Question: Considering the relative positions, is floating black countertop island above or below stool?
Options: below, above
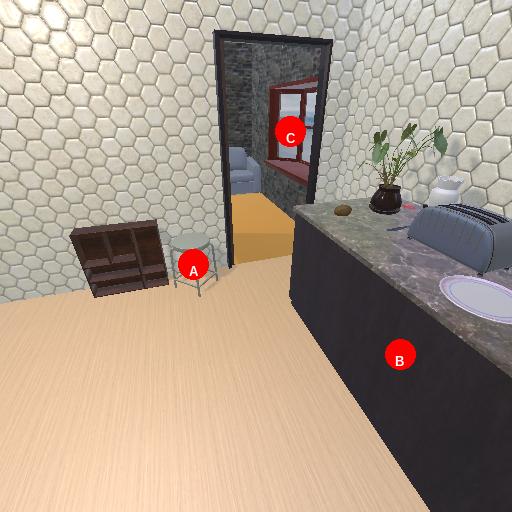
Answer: below